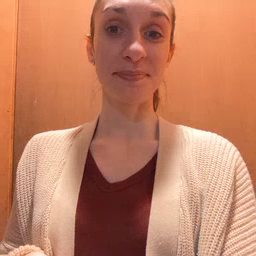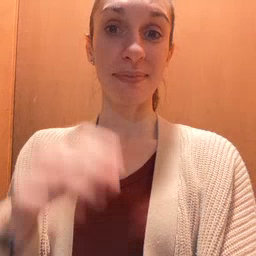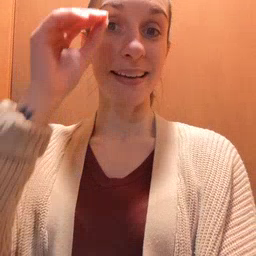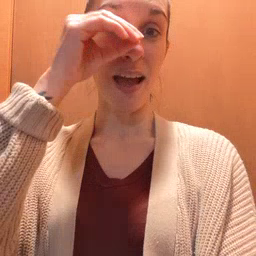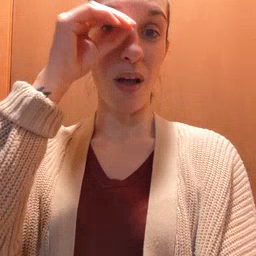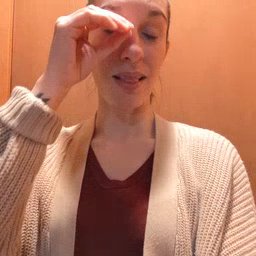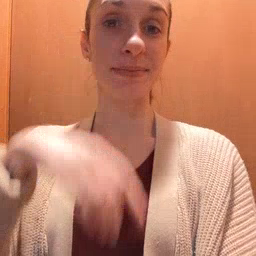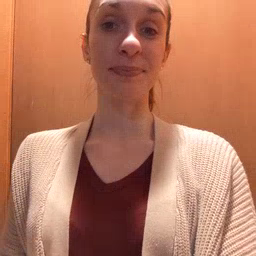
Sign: owl